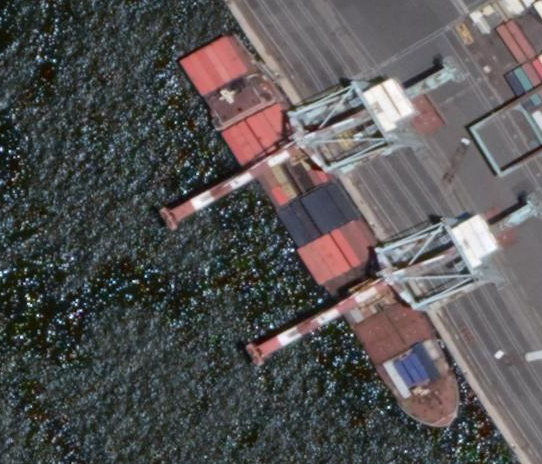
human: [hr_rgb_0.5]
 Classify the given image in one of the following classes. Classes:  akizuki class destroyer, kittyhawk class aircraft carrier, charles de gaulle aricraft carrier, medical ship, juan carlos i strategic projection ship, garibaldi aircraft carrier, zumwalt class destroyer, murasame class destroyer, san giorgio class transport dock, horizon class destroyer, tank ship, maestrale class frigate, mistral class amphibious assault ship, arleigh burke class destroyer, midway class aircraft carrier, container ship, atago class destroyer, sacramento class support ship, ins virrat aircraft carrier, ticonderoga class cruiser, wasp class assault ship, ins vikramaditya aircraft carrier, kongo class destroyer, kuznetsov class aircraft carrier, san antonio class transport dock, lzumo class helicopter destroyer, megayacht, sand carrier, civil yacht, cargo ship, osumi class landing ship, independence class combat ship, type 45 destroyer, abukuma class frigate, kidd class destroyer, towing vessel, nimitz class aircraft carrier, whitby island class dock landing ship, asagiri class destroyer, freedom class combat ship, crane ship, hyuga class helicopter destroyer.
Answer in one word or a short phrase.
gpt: Container ship